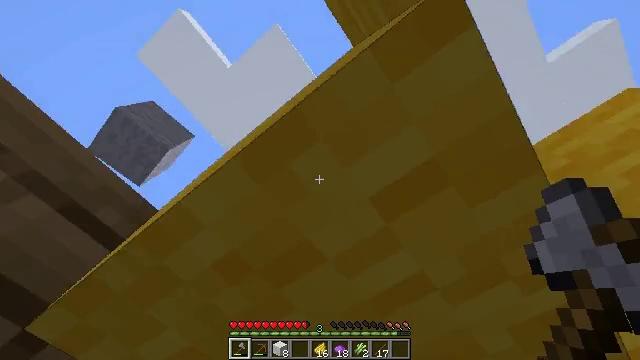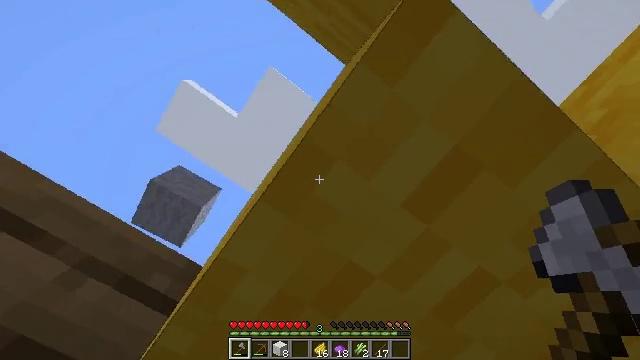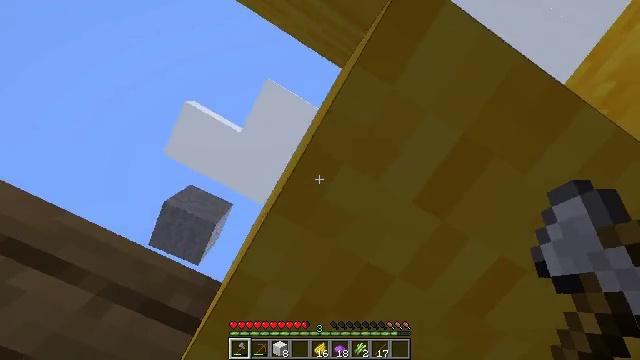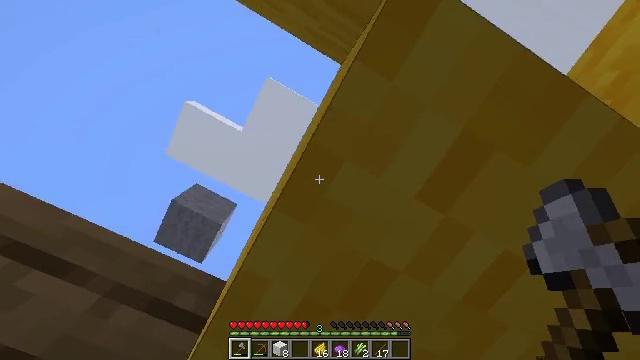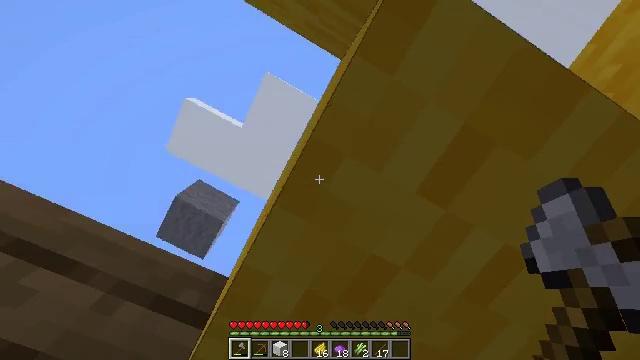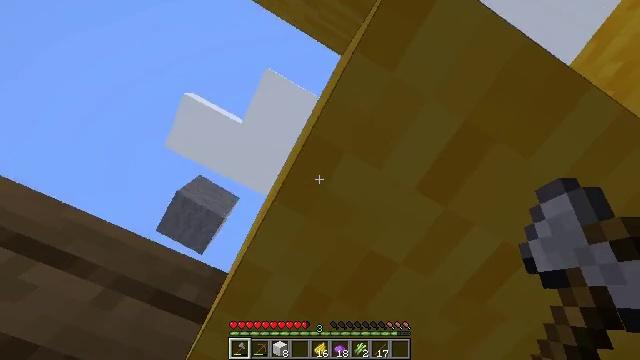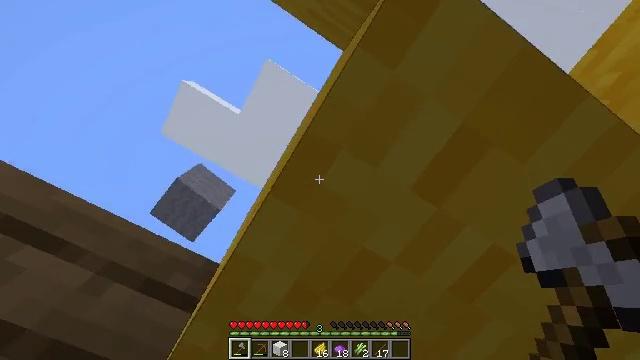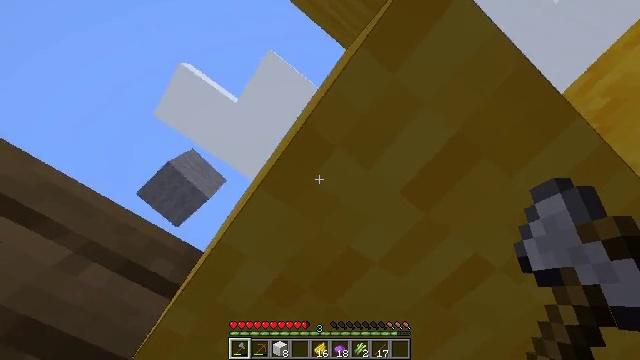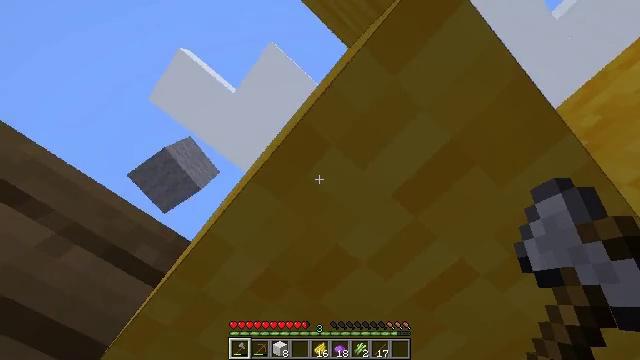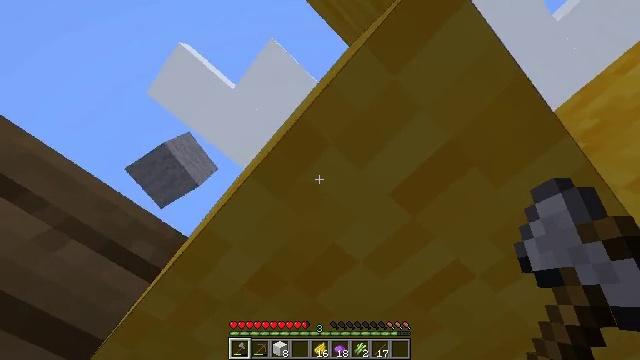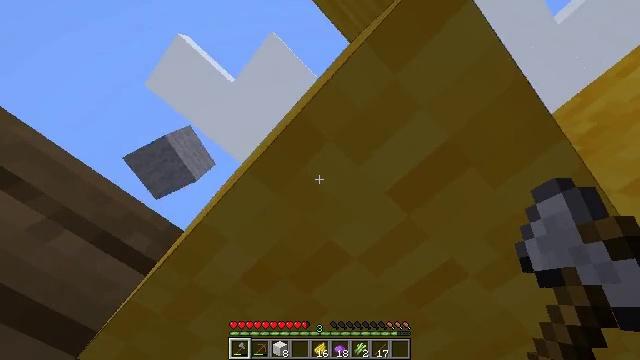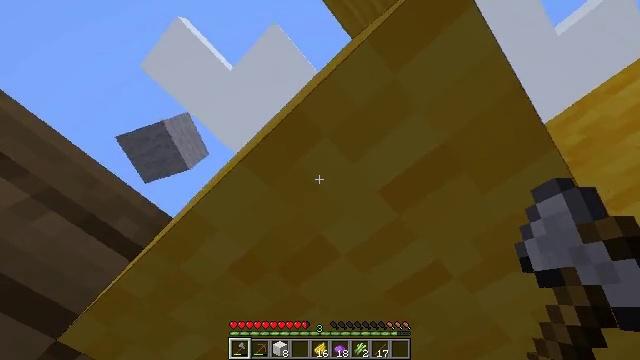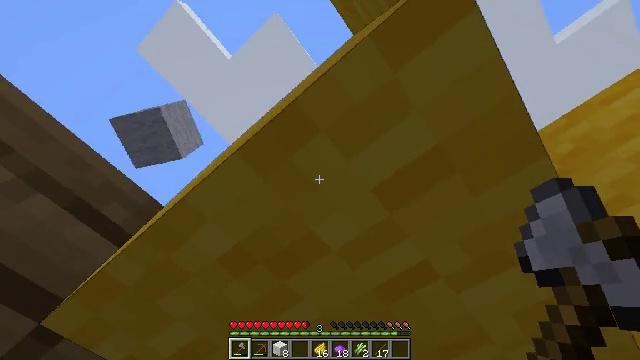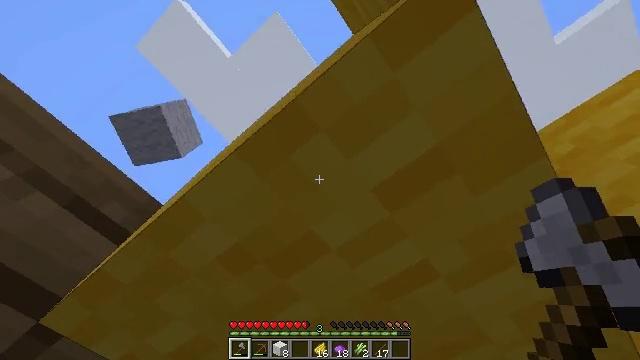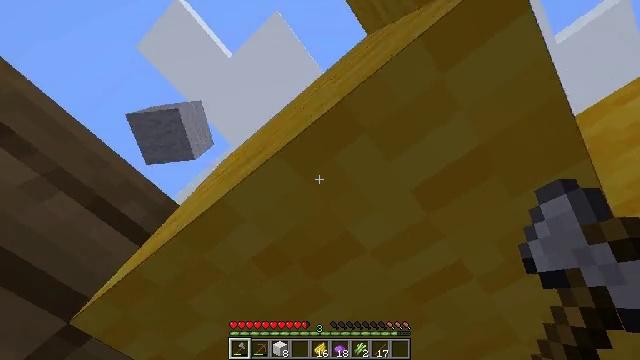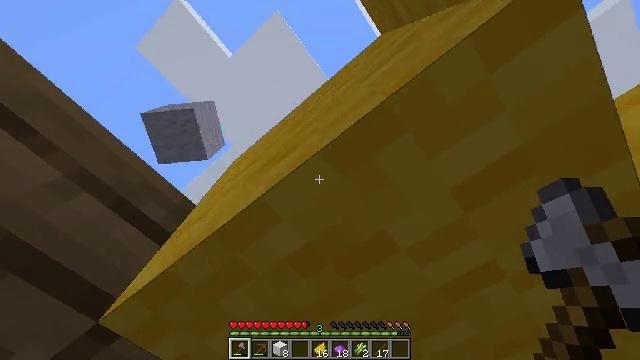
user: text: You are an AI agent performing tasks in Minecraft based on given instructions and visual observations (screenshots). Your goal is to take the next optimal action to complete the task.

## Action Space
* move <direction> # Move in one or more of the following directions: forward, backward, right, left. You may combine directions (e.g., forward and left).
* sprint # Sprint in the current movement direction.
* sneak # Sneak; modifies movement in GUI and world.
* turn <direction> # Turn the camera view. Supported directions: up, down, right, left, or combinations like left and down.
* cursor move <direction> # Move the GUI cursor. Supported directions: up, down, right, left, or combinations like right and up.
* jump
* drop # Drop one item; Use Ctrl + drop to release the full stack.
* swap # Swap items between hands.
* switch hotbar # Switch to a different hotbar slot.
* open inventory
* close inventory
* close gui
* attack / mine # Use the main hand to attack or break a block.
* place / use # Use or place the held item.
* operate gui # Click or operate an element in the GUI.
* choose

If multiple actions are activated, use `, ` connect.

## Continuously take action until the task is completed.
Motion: motion action
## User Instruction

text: Collect yellow wool by breaking it.
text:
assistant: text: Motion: turn left and up
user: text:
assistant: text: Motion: turn left and up
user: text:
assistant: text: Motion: turn left
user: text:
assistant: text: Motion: no_op
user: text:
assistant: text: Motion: no_op
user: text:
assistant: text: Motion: turn right and down
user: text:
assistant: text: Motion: turn right
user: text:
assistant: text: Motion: turn right
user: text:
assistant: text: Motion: turn right
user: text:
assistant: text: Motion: turn right
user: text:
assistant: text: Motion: turn right and down
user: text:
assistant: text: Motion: turn right and down
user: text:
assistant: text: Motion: no_op
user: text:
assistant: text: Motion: move left
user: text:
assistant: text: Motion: move left
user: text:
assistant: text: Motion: move forward and move left, jump
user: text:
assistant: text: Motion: move forward and move left, jump
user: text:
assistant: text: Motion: move forward and move left, jump
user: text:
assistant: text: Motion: move forward and move left, turn right, jump
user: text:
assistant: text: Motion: move forward and move left, turn right and down, jump
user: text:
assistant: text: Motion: move forward, turn right and down
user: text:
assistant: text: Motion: move forward, turn right and down
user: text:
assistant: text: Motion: move forward, turn right and down
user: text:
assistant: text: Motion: move forward
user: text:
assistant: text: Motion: move forward, turn right
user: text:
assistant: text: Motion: move forward, turn right
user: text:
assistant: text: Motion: move forward, turn right
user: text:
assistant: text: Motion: move forward and move right, turn right
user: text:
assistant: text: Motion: move forward and move right, turn up
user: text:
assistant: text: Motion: move right, turn left and up